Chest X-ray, PA view. Patient: 47 years old, sex F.
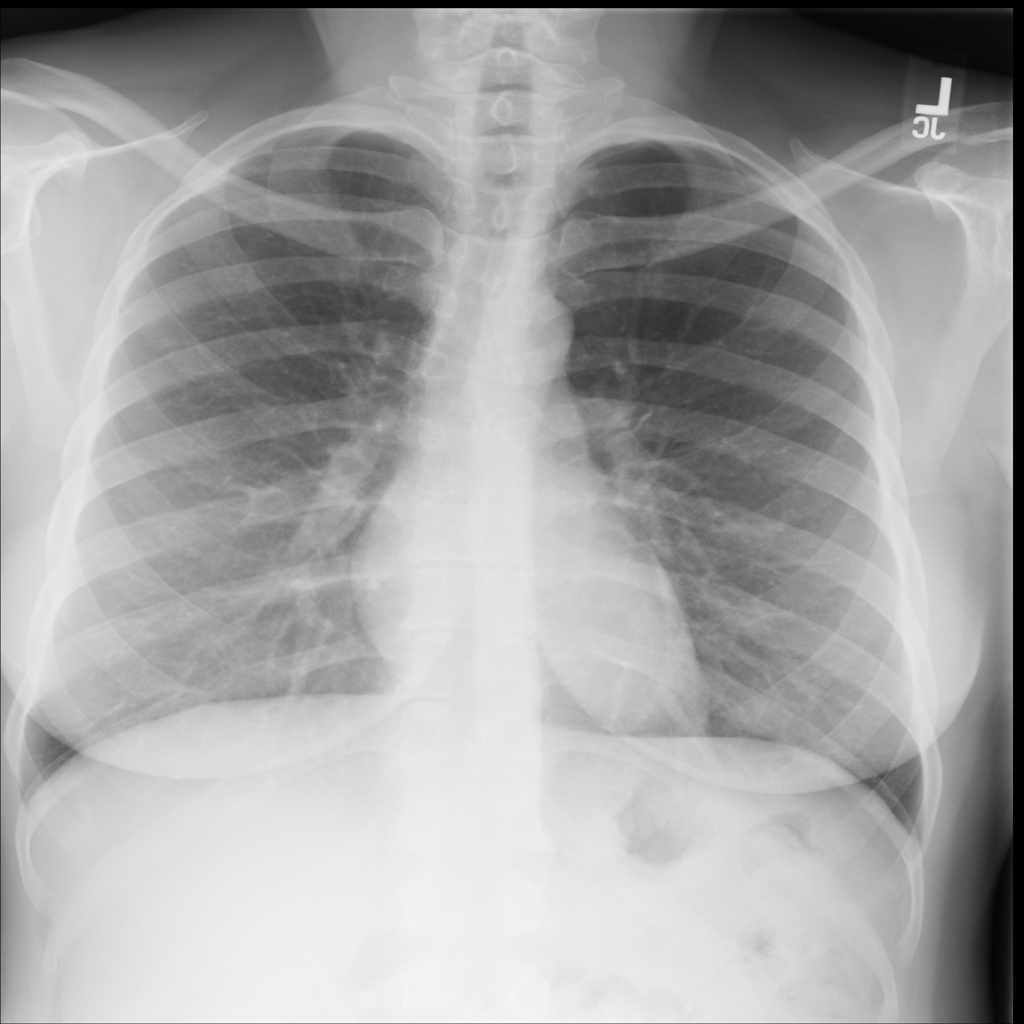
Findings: No Finding